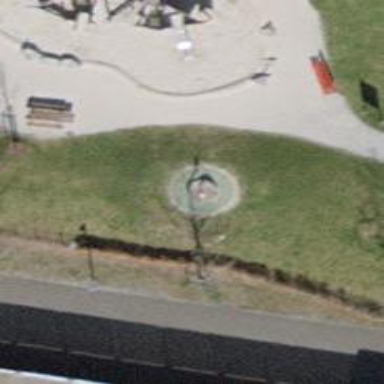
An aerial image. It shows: Playground featuring roundabout.